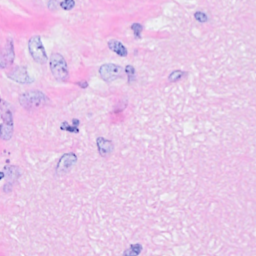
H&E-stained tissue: Breast